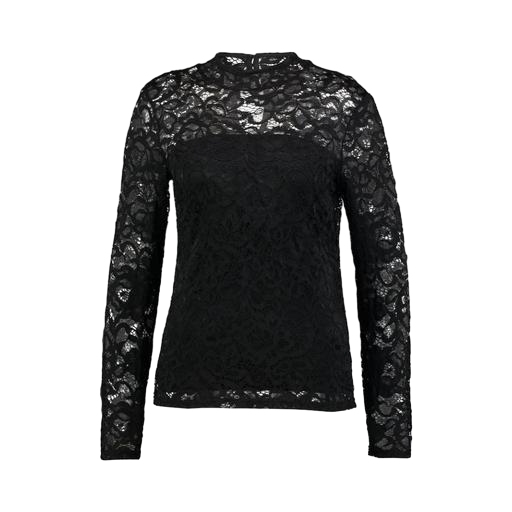
black stretch lace mock-turtleneck top, black long-sleeved lace top, black floral-lace shirt, white background